Question: I just got the pulldown navigation to work with ActionbarSherlock. Here is how it looks like:

And what I am wondering is whether I can put the sharing widget right next to the pulldown on the same action bar? If so, how can I do that? Is it part of the layout xml that I have to add? Or where/what needs to be specified?
This is my values/arrays.xml file
'''
<resources>
<string-array name="locations">
<item>Home</item>
<item>Learn</item>
<item>Services</item>
<item>Next Steps</item>
</string-array>
</resources>
'''
And this is how I start the activity:
'''
private TextView mSelected;
private String[] mLocations;
@Override
public void onCreate(Bundle savedInstanceState)
{
super.onCreate(savedInstanceState);
setContentView(R.layout.activity_main);
setTheme(R.style.Theme_Sherlock_Light);
'''
But when I try to add both, the sharing and the list-navigation. It doesn't render one or the other. Here is what I try to do:
'''
Context context = getSupportActionBar().getThemedContext();
ArrayAdapter<CharSequence> list = ArrayAdapter.createFromResource(
context, R.array.locations, R.layout.sherlock_spinner_item);
list.setDropDownViewResource(R.layout.sherlock_spinner_dropdown_item);
getSupportActionBar().setNavigationMode(ActionBar.NAVIGATION_MODE_LIST);
getSupportActionBar().setListNavigationCallbacks(list, this);
'''
Thanks,
Alex
RUNTIME ERROR:
'''
java.lang.ClassCastException: android.widget.ShareActionProvider cannot be cast to com.actionbarsherlock.view.ActionProvider
at com.actionbarsherlock.view.MenuInflater$MenuState.readItem(MenuInflater.java:389)
at com.actionbarsherlock.view.MenuInflater.parseMenu(MenuInflater.java:162)
at com.actionbarsherlock.view.MenuInflater.inflate(MenuInflater.java:112)
at com.marketing.MainActivity.onCreateOptionsMenu(MainActivity.java:880)
at com.actionbarsherlock.app.SherlockActivity.onCreatePanelMenu(SherlockActivity.java:184)
at com.actionbarsherlock.ActionBarSherlock.callbackCreateOptionsMenu(ActionBarSherlock.java:559)
at com.actionbarsherlock.internal.ActionBarSherlockNative.dispatchCreateOptionsMenu(ActionBarSherlockNative.java:65)
at com.actionbarsherlock.app.SherlockActivity.onCreateOptionsMenu(SherlockActivity.java:149)
at android.app.Activity.onCreatePanelMenu(Activity.java:2444)
at com.android.internal.policy.impl.PhoneWindow.preparePanel(PhoneWindow.java:388)
at com.android.internal.policy.impl.PhoneWindow.invalidatePanelMenu(PhoneWindow.java:739)
at com.android.internal.policy.impl.PhoneWindow$1.run(PhoneWindow.java:2833)
at android.os.Handler.handleCallback(Handler.java:605)
at android.os.Handler.dispatchMessage(Handler.java:92)
at android.os.Looper.loop(Looper.java:137)
at android.app.ActivityThread.main(ActivityThread.java:4424)
at java.lang.reflect.Method.invokeNative(Native Method)
at java.lang.reflect.Method.invoke(Method.java:511)
at com.android.internal.os.ZygoteInit$MethodAndArgsCaller.run(ZygoteInit.java:784)
at com.android.internal.os.ZygoteInit.main(ZygoteInit.java:551)
at dalvik.system.NativeStart.main(Native Method)
'''
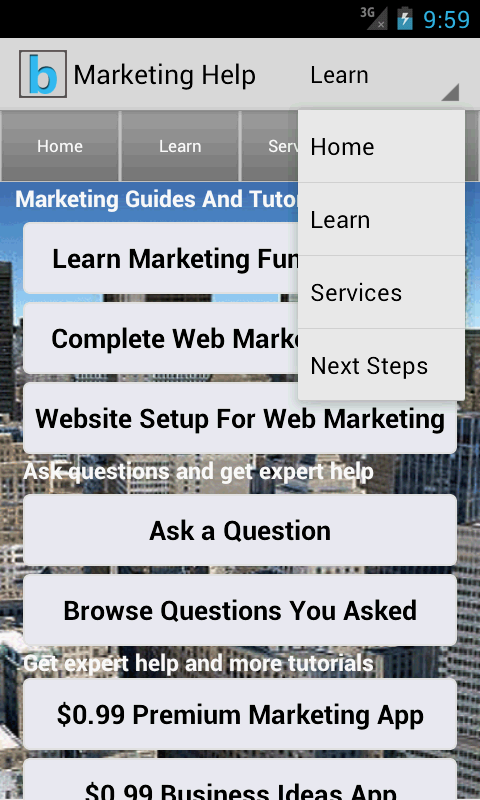
Answer: Look <URL> for information on how to add an easy share action widget. Yes, in your layout menu xml you would add it as another item. It looks as if there is little room for an icon, so you might want to push the current "Learn" menu into overflow.
Edit:
I think it would be simpler to do this by inflating your entire menu from xml. Examples can be found <URL>, but
basically you override onCreateOptionsMenu:
'''
public boolean onCreateOptionsMenu(Menu menu) {
MenuInflater inflater = getSupportMenuInflater();
inflater.inflate(R.menu.main_menu, menu);
return true;
}
'''
menu/main_menu.xml:
'''
<menu xmlns:android="http://schemas.android.com/apk/res/android">
<item android:id="@+id/menu_item_share"
android:showAsAction="ifRoom"
android:title="Share" android:actionProviderClass="android.widget.ShareActionProvider" />
<item
android:id="@+id/menuSort"
android:showAsAction="ifRoom"
android:actionLayout="@layout/action_sort" />
</menu>
'''
layout/action_sort.xml:
'''
<Spinner xmlns:android="http://schemas.android.com/apk/res/android"
android:layout_width="wrap_content"
android:layout_height="wrap_content"
android:entries="@array/locations" />
'''